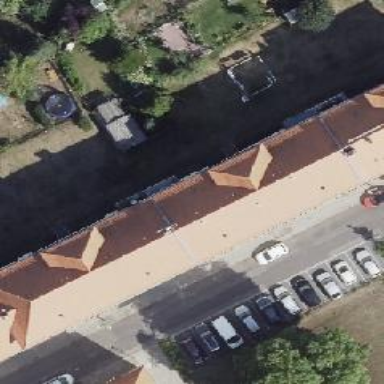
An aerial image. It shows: Hipped roof apartment building.